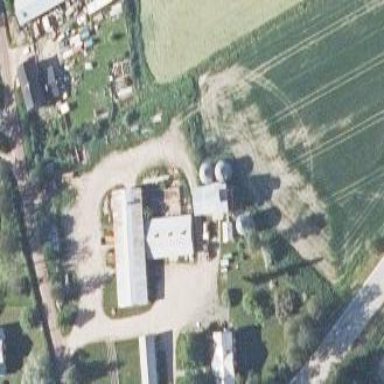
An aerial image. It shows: Farmyard area.